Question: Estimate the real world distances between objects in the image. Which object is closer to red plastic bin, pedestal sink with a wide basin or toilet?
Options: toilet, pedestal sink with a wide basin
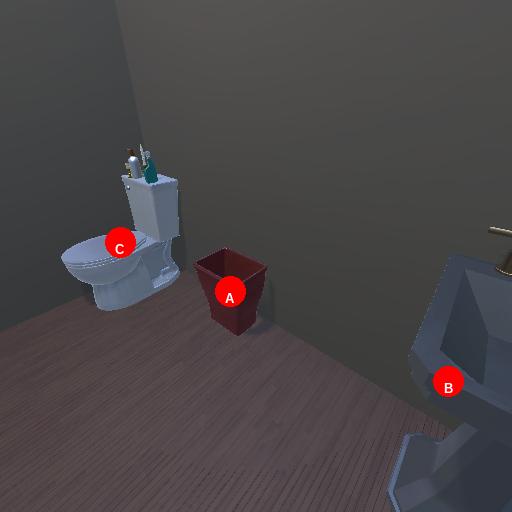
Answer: toilet